七年级 · 度量几何学
如图, $\angle A O B=90^{\circ}, O B$ 是 $\angle C O D$ 的平分线, $O E$ 为 $C O$ 的延长线.

(1) 当 $\angle A O C=50^{\circ}$ 时, 求 $\angle D O E$ 的度数;

(2) 当 $\angle D O E=140^{\circ}$ 时, 求 $\angle A O C$ 的度数;

(3) 通过 (1) (2) 的计算, 直接写出 $\angle A O C$ 和 $\angle D O E$ 之间的数量关系.
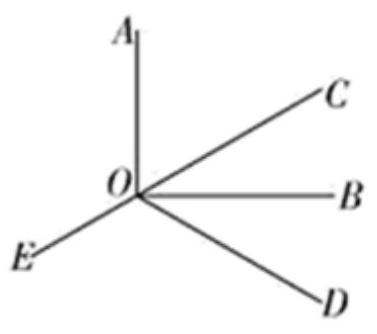
答案: ) 解: $\because \angle A O B=90^{\circ}, \angle A O C=50^{\circ}$

$\therefore \angle \mathrm{BOC}=\angle \mathrm{AOB}-\angle \mathrm{AOC}=40^{\circ}$

$\because O B$ 是 $\angle C O D$ 的平分线,

$\therefore \angle \mathrm{COD}=2 \angle \mathrm{BOC}=80^{\circ}$

$\therefore \angle \mathrm{DOE}=180^{\circ}-\angle \mathrm{COD}=100^{\circ}$

(2) 解: $\because \angle D O E=140^{\circ}$

$\therefore \angle \mathrm{COD}=180^{\circ}-\angle \mathrm{DOE}=40^{\circ}$

$\because O B$ 是 $\angle C O D$ 的平分线,

$\therefore \angle \mathrm{BOC}=\frac{1}{2} \angle C O D=20^{\circ}$

$\because \angle A O B=90^{\circ}$

$\therefore \angle \mathrm{AOC}=\angle \mathrm{AOB}-\angle \mathrm{BOC}=70^{\circ}$

(3) $\angle \mathrm{DOE}=2 \angle A O C$
解析: (3)

解：根据 (1) (2) 可知: $\angle D O E=2 \angle A O C$, 理由如下

$\because \angle A O B=90^{\circ}$,

$\therefore \angle \mathrm{BOC}=\angle \mathrm{AOB}-\angle \mathrm{AOC}=90^{\circ}-\angle \mathrm{AOC}$

$\because O B$ 是 $\angle C O D$ 的平分线,

$\therefore \angle \mathrm{COD}=2 \angle \mathrm{BOC}=2\left(90^{\circ}-\angle \mathrm{AOC}\right)=180^{\circ}-2 \angle \mathrm{AOC}$

$\therefore \angle \mathrm{DOE}=180^{\circ}-\angle \mathrm{COD}=180^{\circ}-\left(180^{\circ}-2 \angle \mathrm{AOC}\right)=2 \angle A O C$.